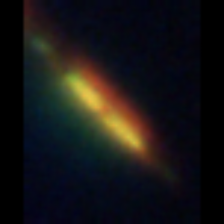
Taxon: Psuedo-nitzschia
Group: Diatoms